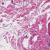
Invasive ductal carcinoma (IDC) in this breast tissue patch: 0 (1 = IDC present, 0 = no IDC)